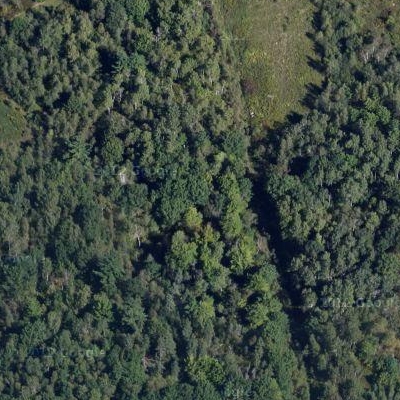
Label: Forest